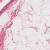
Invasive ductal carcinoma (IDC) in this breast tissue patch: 0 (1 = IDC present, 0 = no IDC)